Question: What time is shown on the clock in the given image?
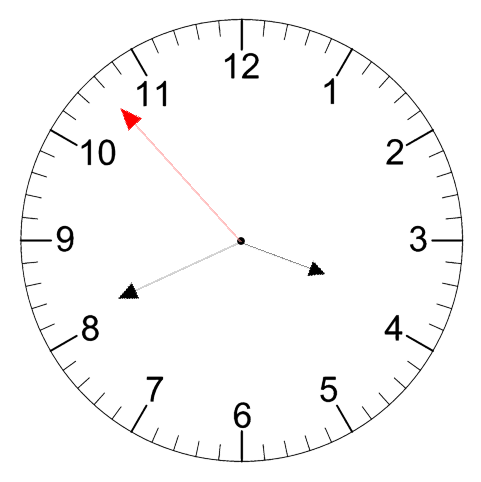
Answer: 03:40:53